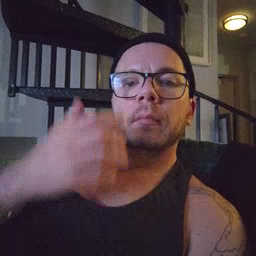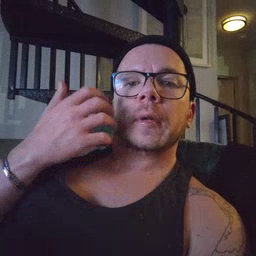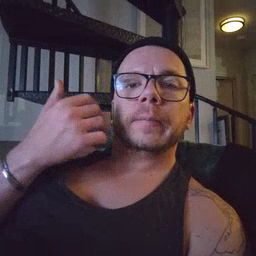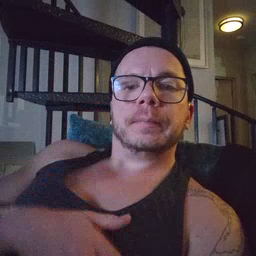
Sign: tiger